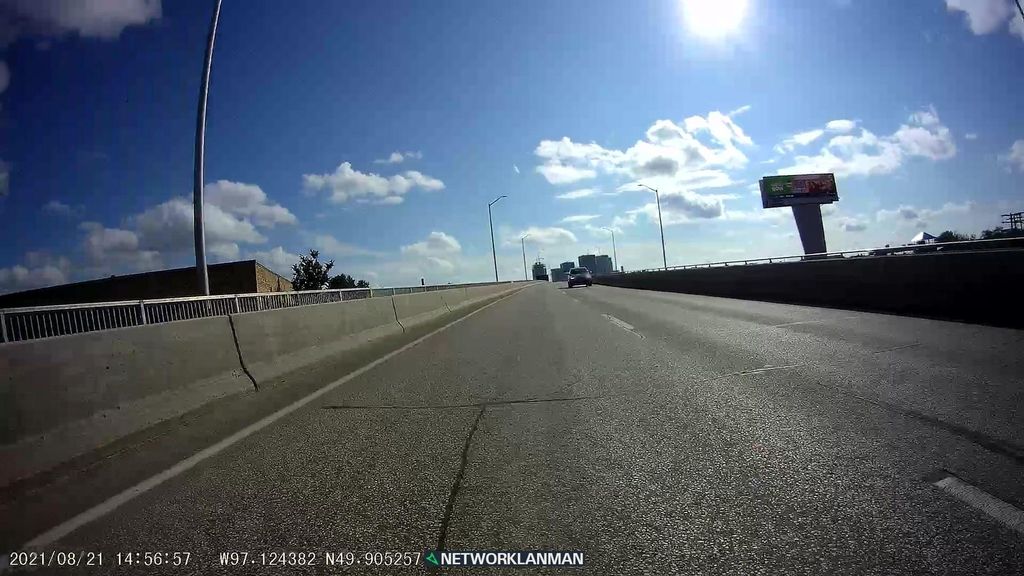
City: winnipeg